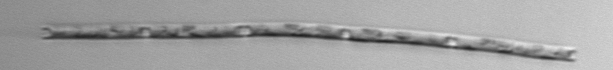
Label: Eucampia_morphytype1